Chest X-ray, AP view. Patient: 61 years old, sex M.
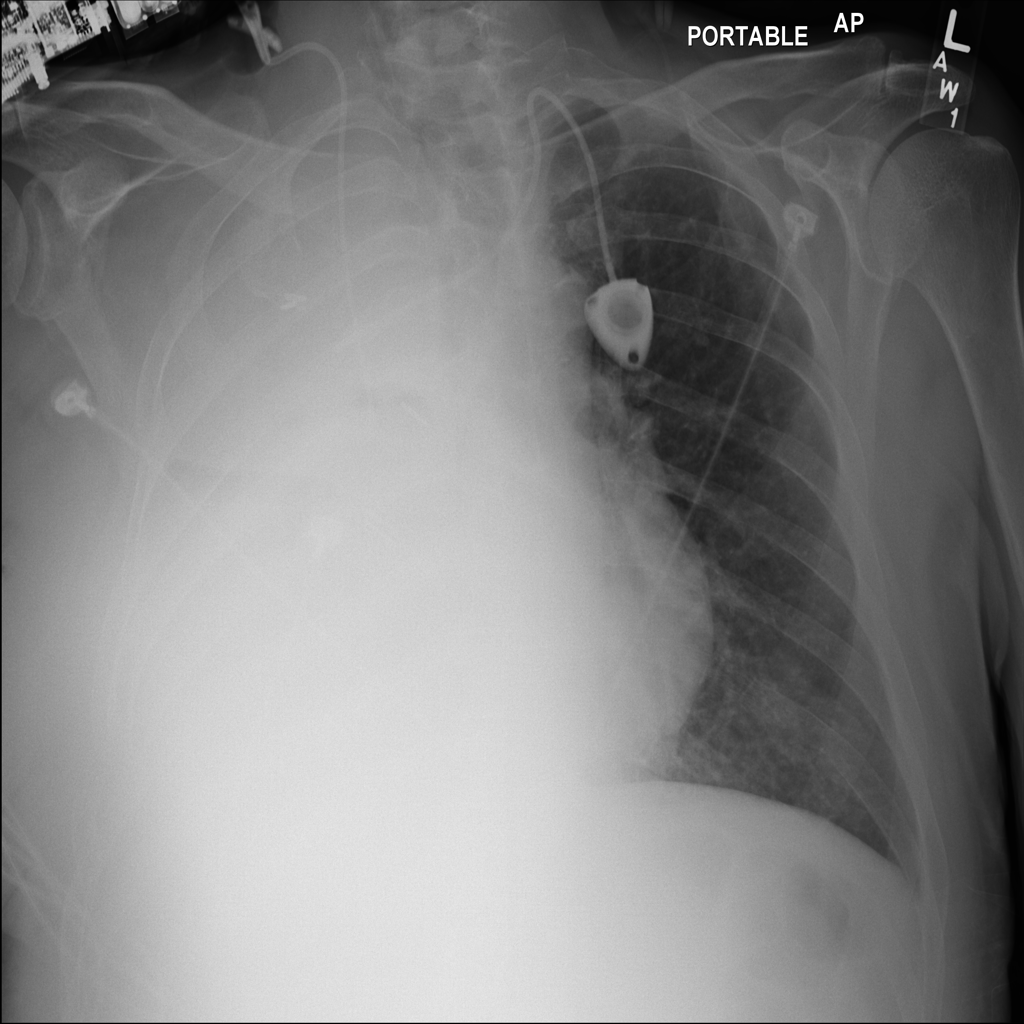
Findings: No Finding